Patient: sex M, age 29
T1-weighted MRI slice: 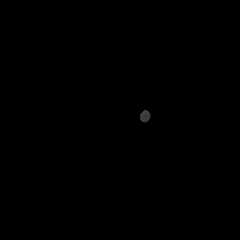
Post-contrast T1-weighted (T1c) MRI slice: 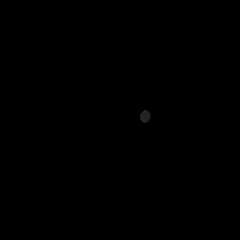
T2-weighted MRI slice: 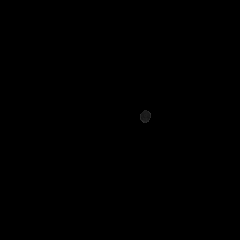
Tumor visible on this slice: no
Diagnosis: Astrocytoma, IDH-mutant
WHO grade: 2